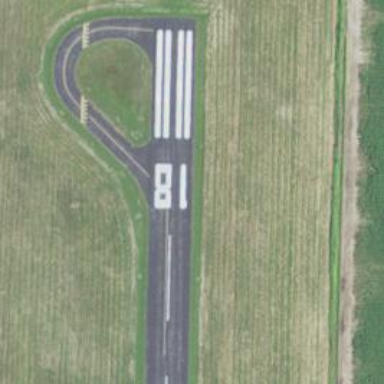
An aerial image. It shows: Image of taxiway at airport.